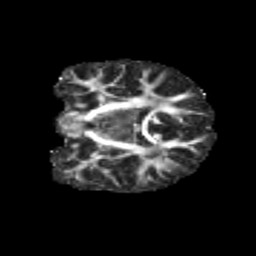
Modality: FA
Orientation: coronal
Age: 9
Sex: male
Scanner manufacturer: siemens
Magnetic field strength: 3 T
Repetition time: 3.8 s
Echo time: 0.07 s